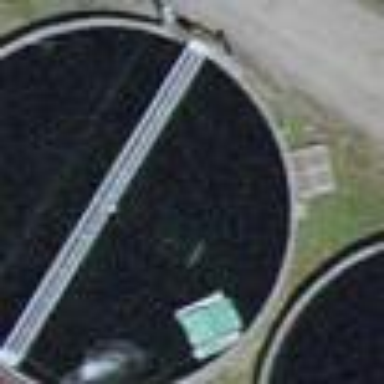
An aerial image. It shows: Body of wastewater.